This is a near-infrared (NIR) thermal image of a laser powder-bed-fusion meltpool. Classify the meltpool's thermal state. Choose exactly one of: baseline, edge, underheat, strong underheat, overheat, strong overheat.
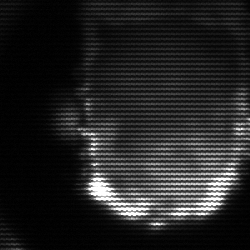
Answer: baseline